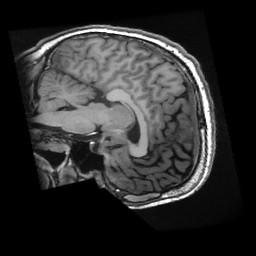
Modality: T1w
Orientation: sagittal
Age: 33
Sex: male
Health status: healthy
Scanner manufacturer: ge
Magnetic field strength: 3 T
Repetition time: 0.008384 s
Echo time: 0.003112 s